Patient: sex M, age 72
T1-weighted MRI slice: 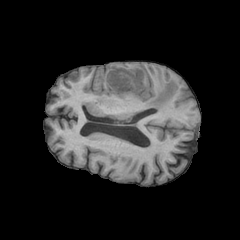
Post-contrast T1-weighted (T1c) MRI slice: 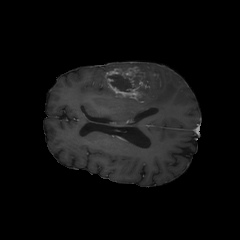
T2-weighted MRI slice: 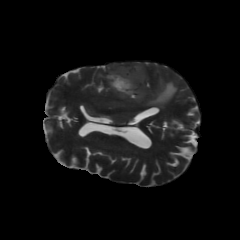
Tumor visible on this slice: yes
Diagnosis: Glioblastoma, IDH-wildtype
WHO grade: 4